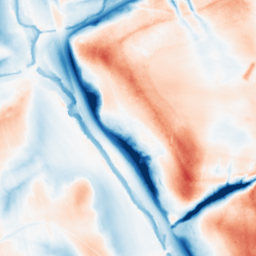
Category: classical
Decomposition family: gaussian_anisotropic
Decomposition parameters: sigma_x: 20
sigma_y: 10
Upsampling method: bilinear
Upsampling parameters: scale: 4
Upsampling scale: 4